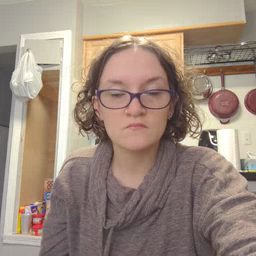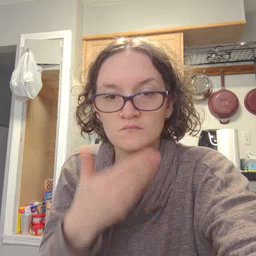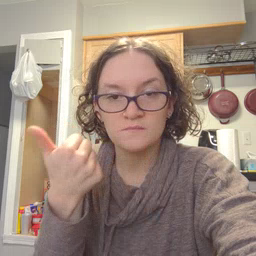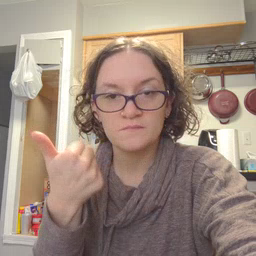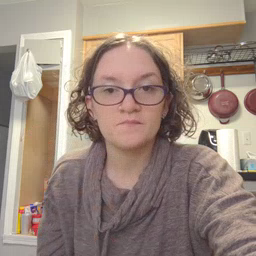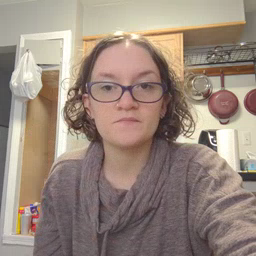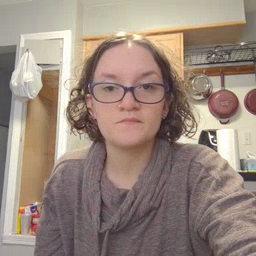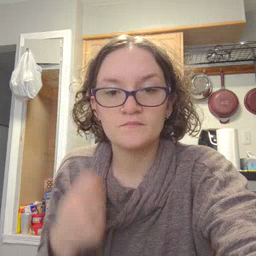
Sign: better